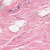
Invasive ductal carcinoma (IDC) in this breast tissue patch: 0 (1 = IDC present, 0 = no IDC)